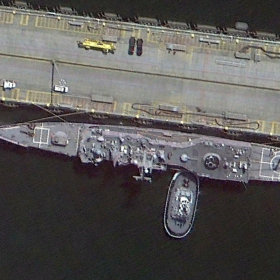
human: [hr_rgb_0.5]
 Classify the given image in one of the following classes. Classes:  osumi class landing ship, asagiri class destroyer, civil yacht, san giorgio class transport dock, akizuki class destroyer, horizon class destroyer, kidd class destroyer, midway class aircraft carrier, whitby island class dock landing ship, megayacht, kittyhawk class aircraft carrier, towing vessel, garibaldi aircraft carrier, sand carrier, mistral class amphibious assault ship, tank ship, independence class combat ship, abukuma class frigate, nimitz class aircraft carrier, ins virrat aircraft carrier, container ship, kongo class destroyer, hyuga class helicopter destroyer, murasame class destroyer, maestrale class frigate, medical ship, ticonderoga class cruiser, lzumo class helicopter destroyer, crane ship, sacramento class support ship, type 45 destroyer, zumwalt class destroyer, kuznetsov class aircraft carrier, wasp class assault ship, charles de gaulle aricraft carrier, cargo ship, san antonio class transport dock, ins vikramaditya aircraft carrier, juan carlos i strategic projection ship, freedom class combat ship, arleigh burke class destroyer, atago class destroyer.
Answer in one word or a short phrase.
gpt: Ticonderoga class cruiser